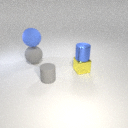
small yellow metal cube in front of large gray rubber sphere